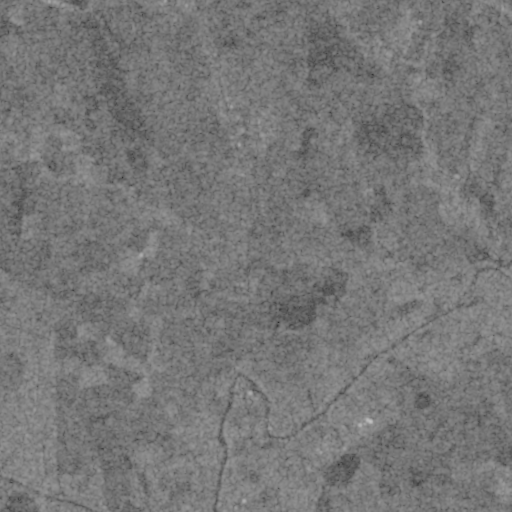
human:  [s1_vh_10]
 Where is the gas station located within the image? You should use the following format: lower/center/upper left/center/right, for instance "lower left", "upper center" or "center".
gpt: The gas station is located in the center of the image.
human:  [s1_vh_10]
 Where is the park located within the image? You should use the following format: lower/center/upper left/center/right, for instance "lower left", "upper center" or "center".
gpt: The park is located in the upper center of the image.
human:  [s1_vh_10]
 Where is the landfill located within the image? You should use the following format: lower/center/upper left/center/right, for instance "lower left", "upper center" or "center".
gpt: There is no landfill in the image.

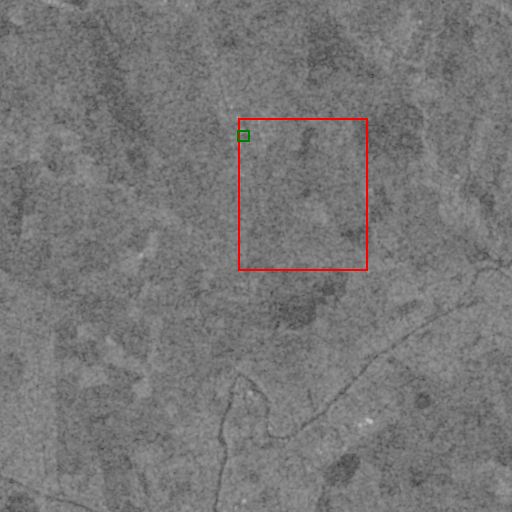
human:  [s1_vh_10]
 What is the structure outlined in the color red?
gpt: The structure outlined in red is a crop field.
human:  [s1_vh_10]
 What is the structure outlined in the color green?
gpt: The structure outlined in green is a park.
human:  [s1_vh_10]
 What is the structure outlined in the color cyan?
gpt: There is no cyan outline.